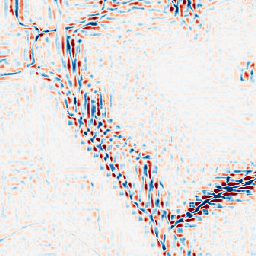
Category: wavelet
Decomposition family: wavelet_reverse_biorthogonal
Decomposition parameters: wavelet: rbio3.5
level: 3
Upsampling method: sinc_hamming
Upsampling parameters: scale: 2
kernel_size: 4
Upsampling scale: 2